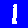
Digit: 1